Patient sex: M
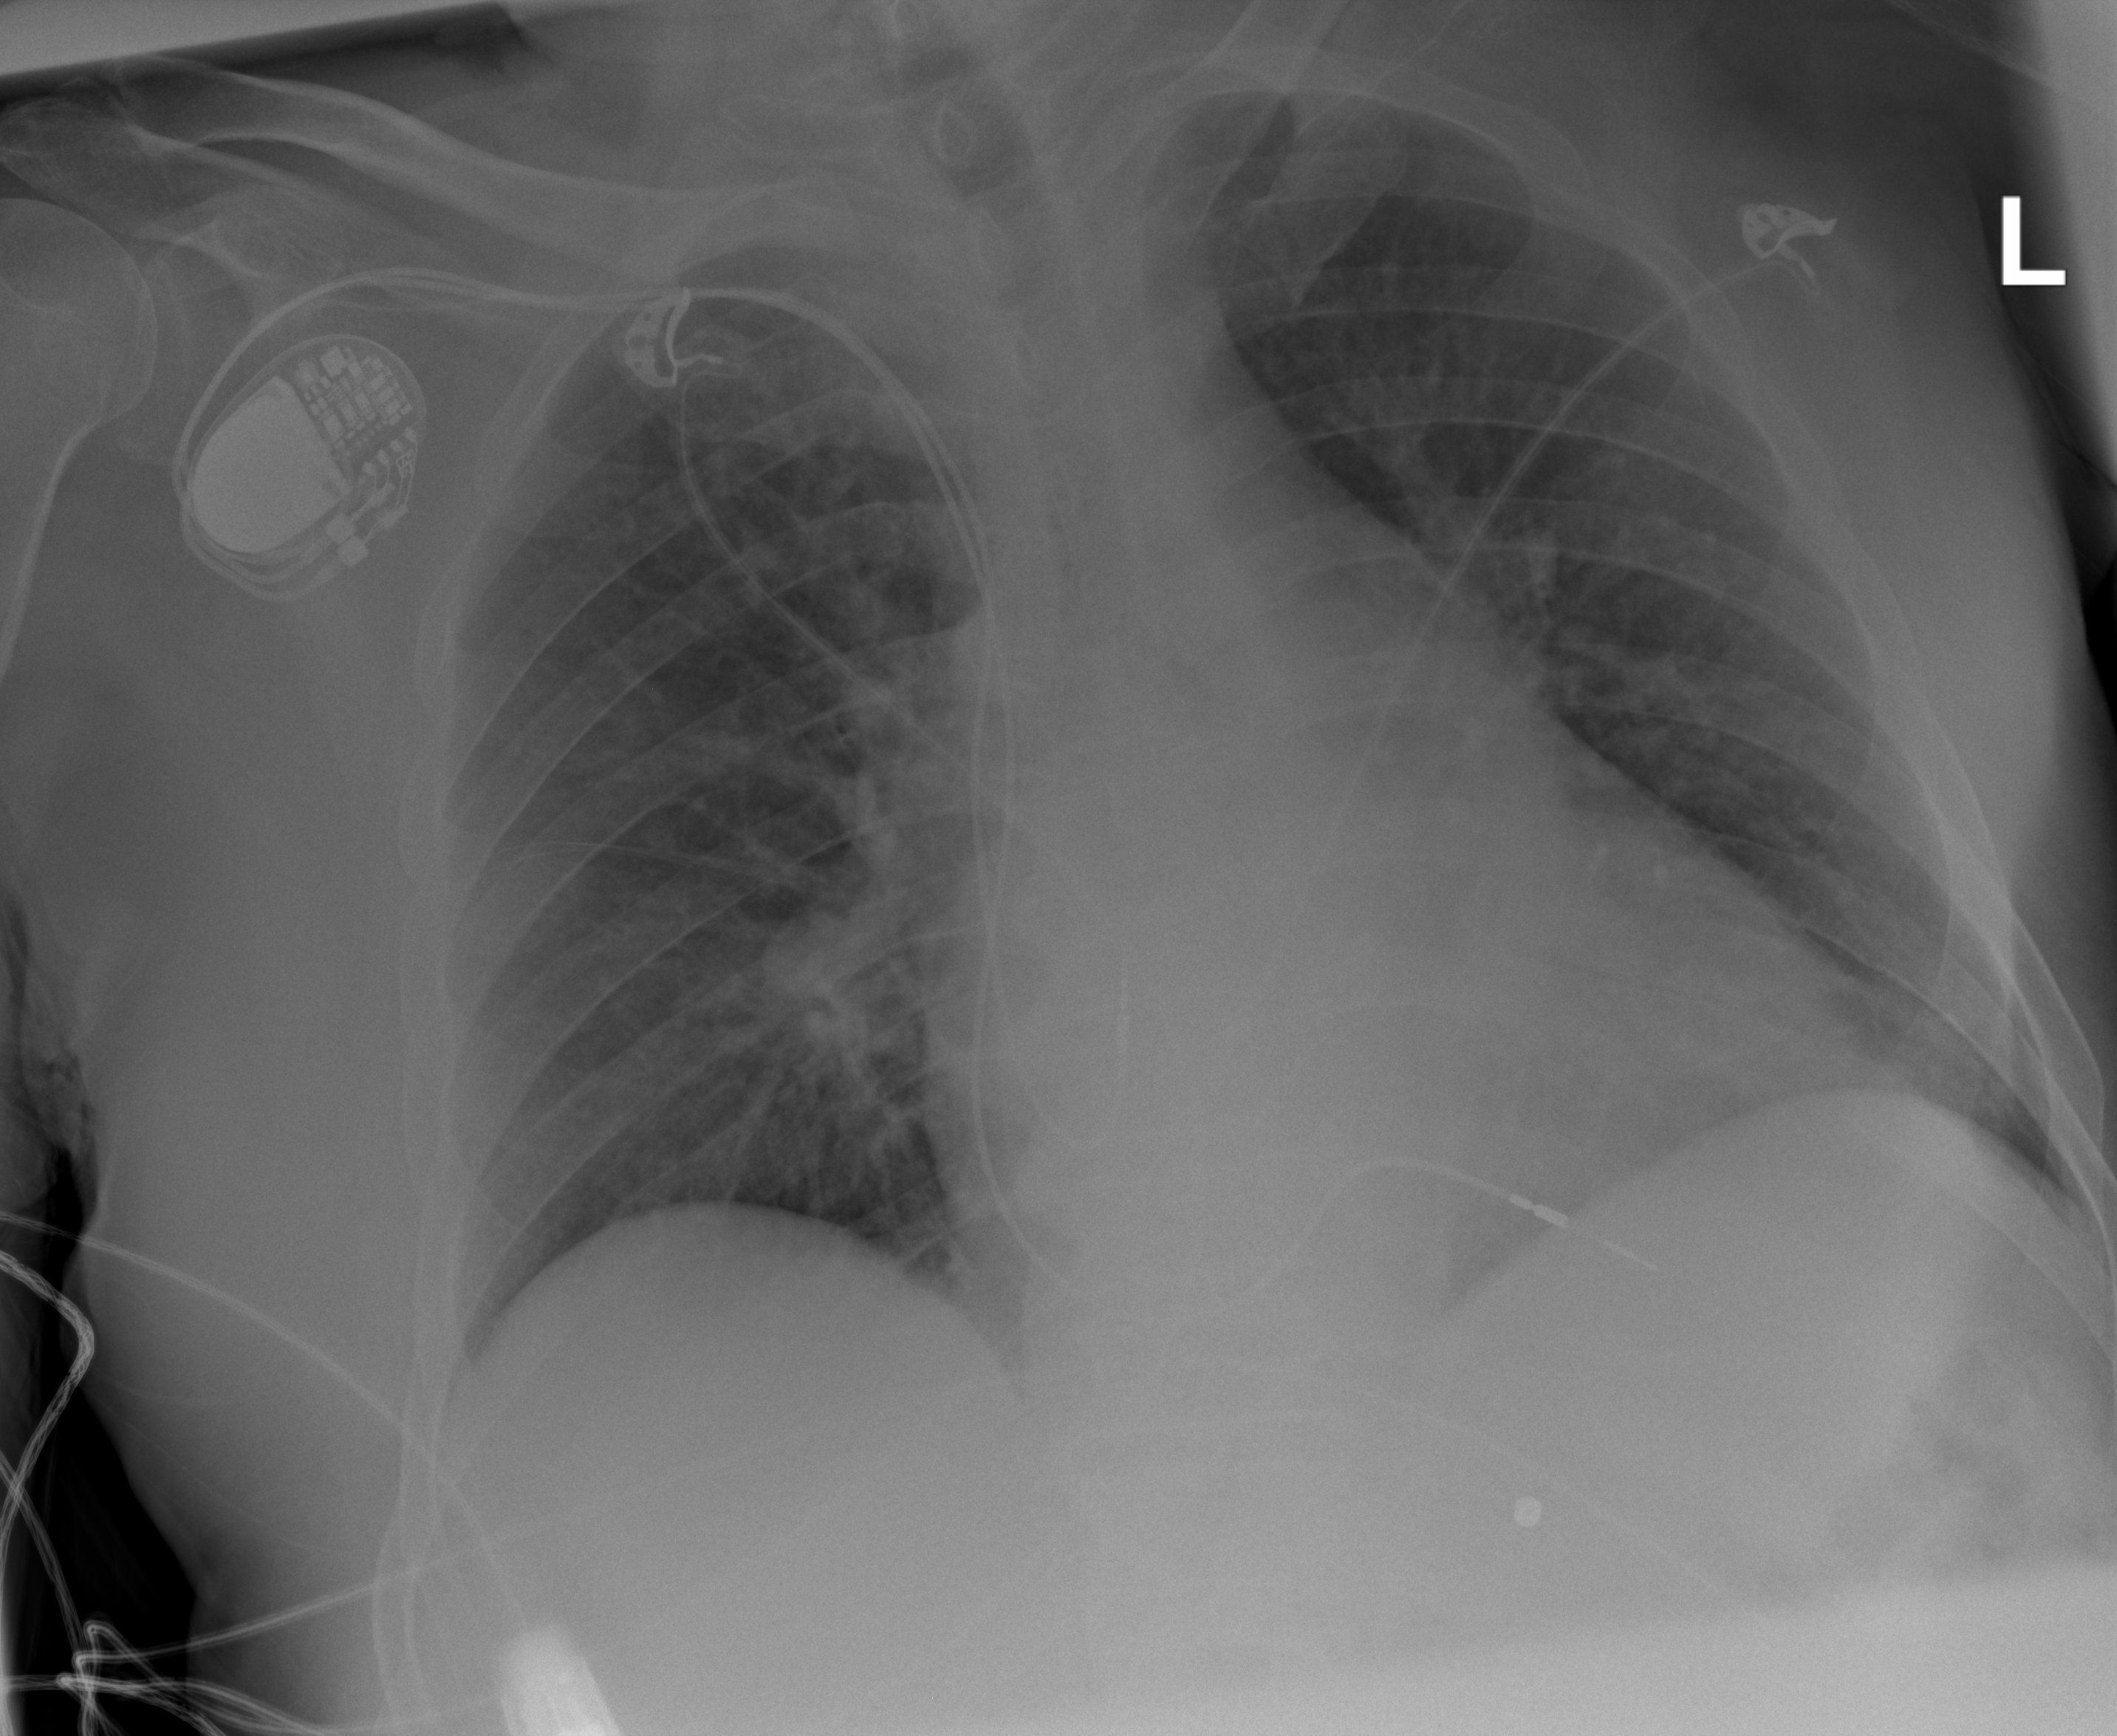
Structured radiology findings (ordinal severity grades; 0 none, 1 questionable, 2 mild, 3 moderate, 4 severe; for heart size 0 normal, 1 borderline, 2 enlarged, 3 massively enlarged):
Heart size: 1
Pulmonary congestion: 1
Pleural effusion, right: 0
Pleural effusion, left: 0
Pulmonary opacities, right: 0
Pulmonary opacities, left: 0
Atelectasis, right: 0
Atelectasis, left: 0